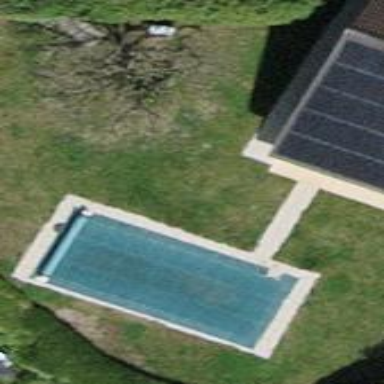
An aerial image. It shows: Swimming pool located in leisure land.